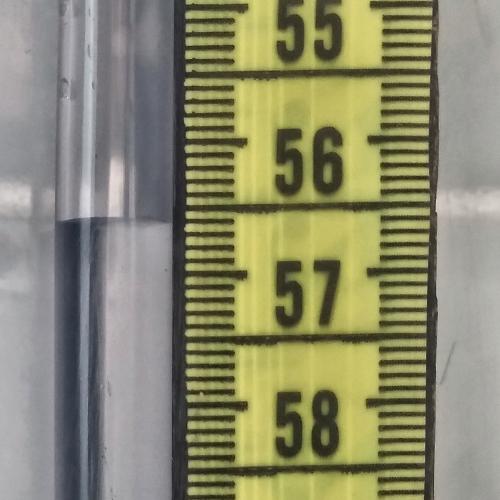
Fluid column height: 56.6 cm